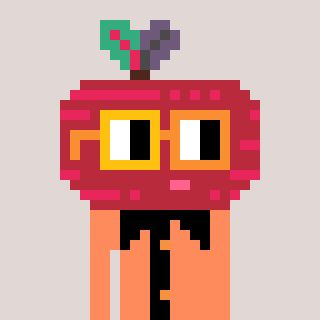
a pixel art character with square yellow and orange glasses, a beet-shaped head and a peachy-colored body on a warm background